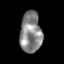
Tissue: skin
Cell type: Epithelial cells
Senescence score: 0.1257
Nuclear area (px): 862
Mean DAPI intensity: 135.324